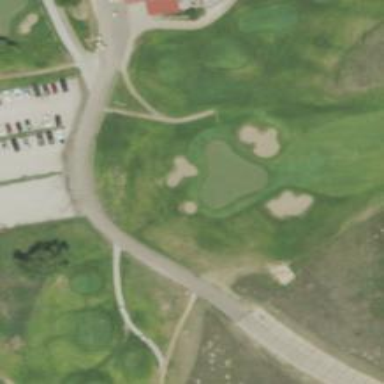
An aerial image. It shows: View of golf hole.